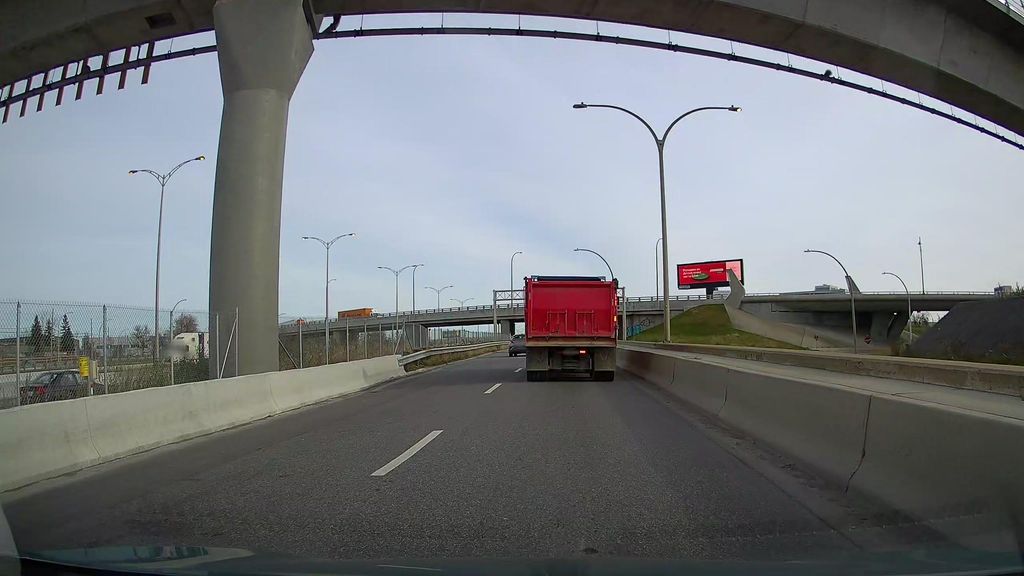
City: montreal